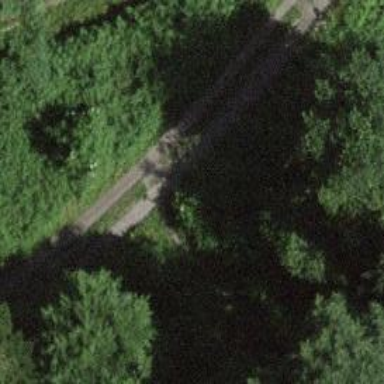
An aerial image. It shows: Road with steps.